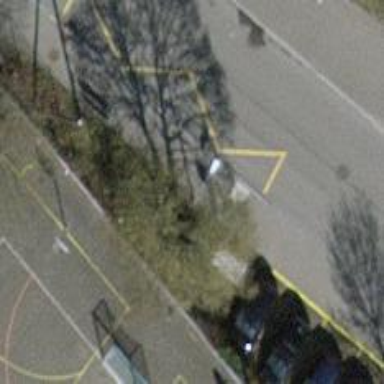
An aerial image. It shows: Bus stop with platform for public transport.